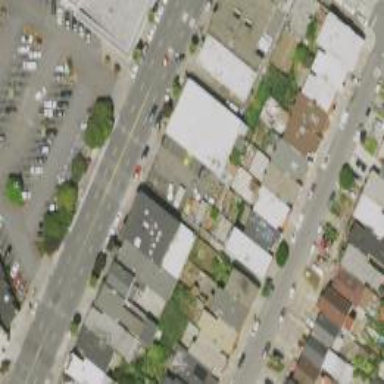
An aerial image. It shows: Alley designated as footway.